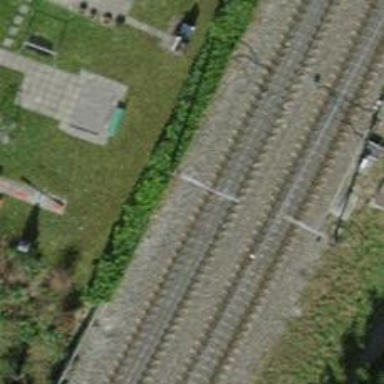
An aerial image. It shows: Single railway track with electrification through contact line.